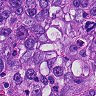
Metastatic tissue present: yes